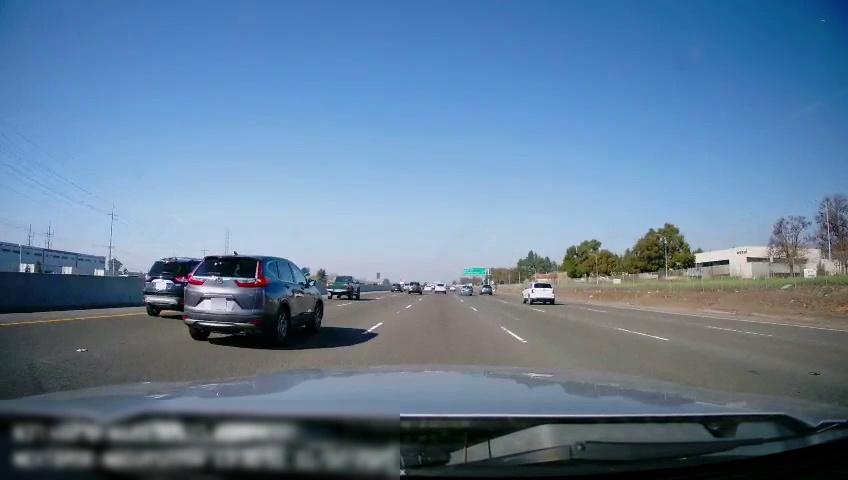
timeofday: Day
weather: Sunny
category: Drivable Space
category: Vehicles | SUV
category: Vehicles | SUV
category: Vehicles | SUV
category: Vehicles | Car
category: Vehicles | Truck
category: Vehicles | SUV
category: Vehicles | Car
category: Vehicles | SUV
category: Vehicles | SUV
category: Lanes | Current Lane
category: Lanes | Current Lane
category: Lanes | Alternate Lane
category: Lanes | Alternate Lane
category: Lanes | Alternate Lane
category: Lanes | Alternate Lane
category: Lanes | Alternate Lane
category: Traffic | Signs